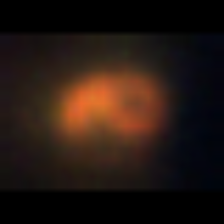
Taxon: Unknown_phyto
Group: Unknown